Chest X-ray:
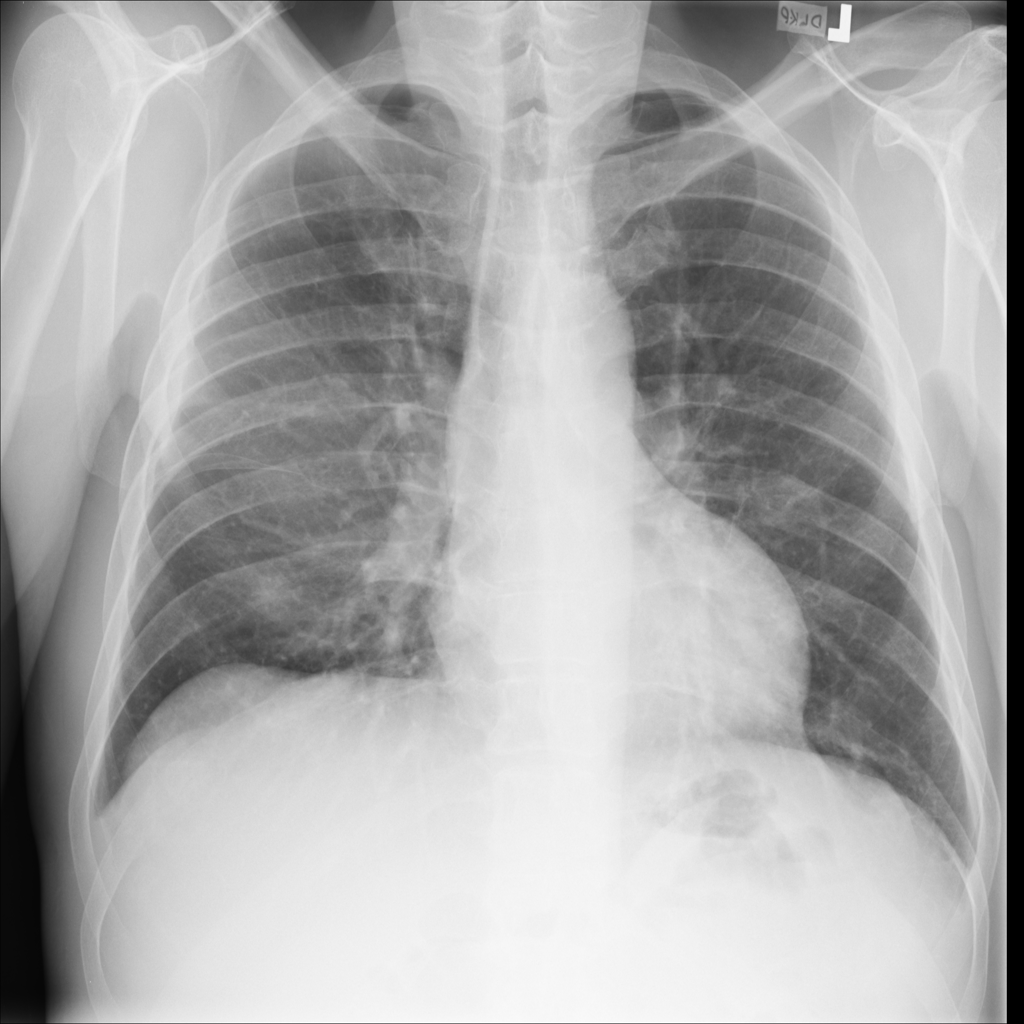
Findings: Effusion, Consolidation
No abnormal finding: no